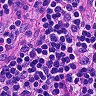
Metastatic tissue present: no